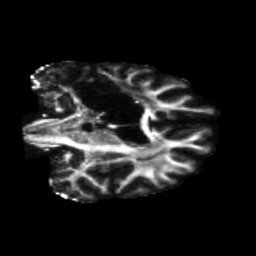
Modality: FA
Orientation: coronal
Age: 68
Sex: female
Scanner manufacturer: siemens
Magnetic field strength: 3 T
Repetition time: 5.47 s
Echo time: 0.0854 s